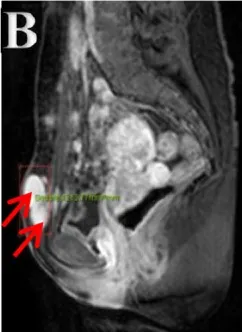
(A,B) Pelvic cavity magnetic resonance imaging. Multiple nodes in the abdominal wall, in the right iliac fossa, and behind the uterus, with lower T1- and T2-weighted image. The bigger showed homogeneous enhancement on enhancement images in the soft tissue of the lower abdominal wall.
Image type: radiology (mri)